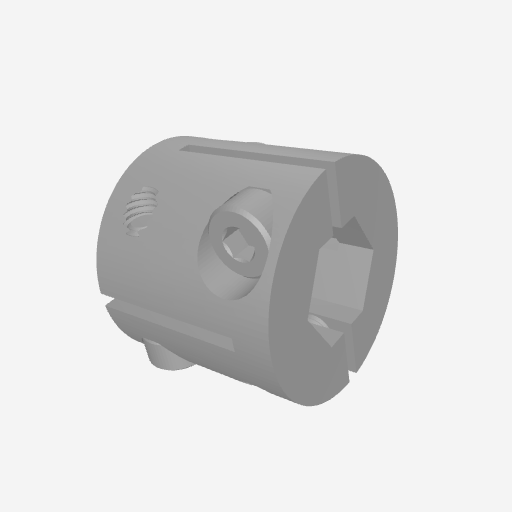
Part: HyperCoupler8RID12RID